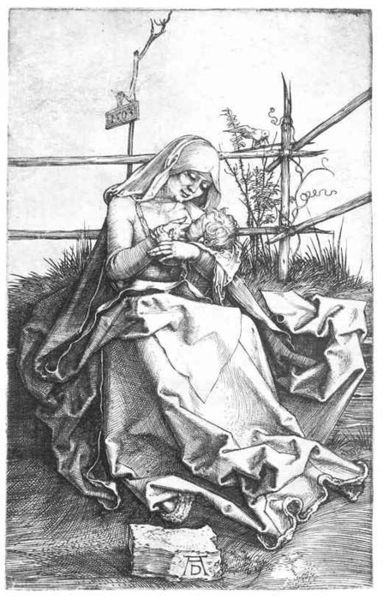
Titel: Madonna lactans auf der Rasenbank
Künstler: Albrecht Dürer
Standort: Karlsruhe
Institution: Staatliche Kunsthalle Karlsruhe
Schlagwörter: kopf, vogel, weiß, sitzen, frau, kleid, schwarz, skizze, zeichnung, gras, tuch, wiese, zaun, saufen, trinken, arme, falten, halten, stein, feld, gewand, mantel, kind, mutter, pflanze, renaissance, garten, deutschland, papier, grafik, graphik, rast, hands, white, black, dress, face, gray, grey, modern, nose, old, robe, sit, sitting, skirt, woman, kopftuch, print, faltenwurf, grass, flucht, amme, stillen, druck, druckgraphik, druckgrafik, monogramm, radierung, stich, bleistift, allegorie, hand, christus, jesus, rock, stone, mittelalter, girl, head, child, eyes, plants, dürer, maria, kupferstich, madonna, black and white, chin, mother, mouth, scarf, bird, neigen, neigung, breast, fence, love, geburt, arms, brick, signature, engraving, pencil, nähren, albrecht, albrecht dürer, säugen, bush, branches, fingers, book, christ, baby, christuskind, gotik, mary, branch, hold, alfred, vine, monogram, sign, infant, nurse, nursing, flemish, 1503, breastfeeding, ad, feed, cradle, frnce, maria mit kind, muttergottes, black whiter, durher, drapierung, monogrammist